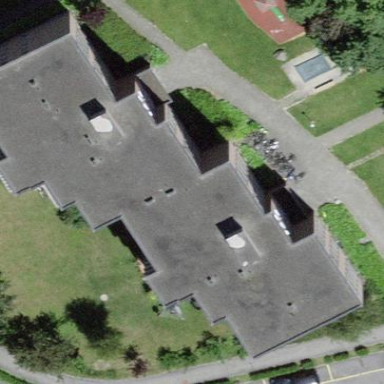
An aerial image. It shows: View of apartment building.